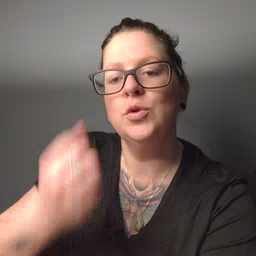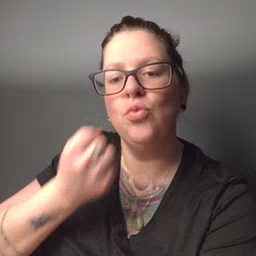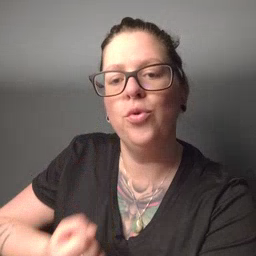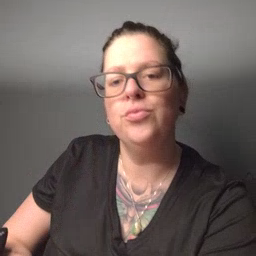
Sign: drawer